Question: When you press the google +1 button on a site it grabs the typical meta data such as title and description. I thought it might be looking for the first image in the first article tag, but I tried changing the image and the thumbnail did not change. Does anyone know how the thumbnail is generated? Can it be added as meta info (similar to facebook likes)? Can it be linted?

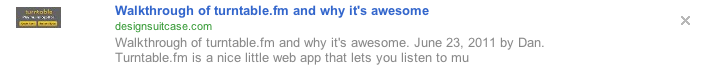
Answer: You can subscribe for developer news<URL>
<URL> is available now